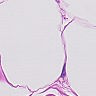
Metastatic tissue present: no